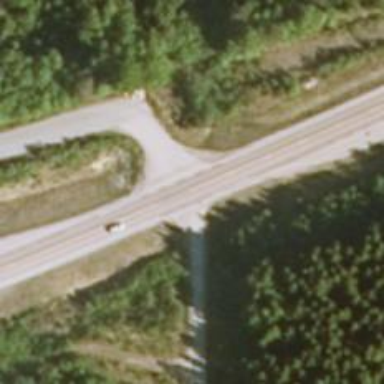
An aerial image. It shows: Asphalt trunk highway.